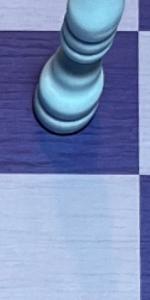
Label: Empty